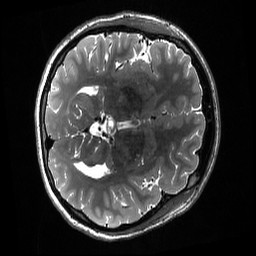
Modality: T2w
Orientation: axial
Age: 18
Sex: female